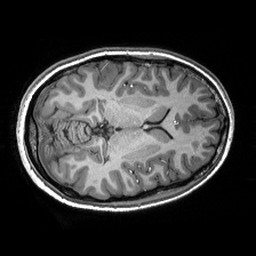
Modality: T1w
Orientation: axial
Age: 23
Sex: female
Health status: healthy
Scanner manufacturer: siemens
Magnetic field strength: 3 T
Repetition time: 2.53 s
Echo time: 0.00288 s